Question: I want a circle to be drawn on the first frame of a video based on a mouse click, and the circle refreshed if the user selects another position (i.e. only one circle should be drawn on the frame at a time). To do this, I copy the original image after the initial frame capture, and revert back to this every time before a new circle is drawn.
In my real code the xpos and ypos are responsive to mouse clicks and radius to trackbar input, but below I have just incremented x and y systematically inside the while loop for simplicity (the code below still does not behave as I expected).
What I get from this code is a bunch of circles drawn on the first frame, not one at a time as I expected.
'''
firstframe = 1
cv2.namedWindow('test')
cap = cv2.VideoCapture('video.mp4')
if cap.isOpened():
ret, originalframe = cap.read() # read frame 1
frame = originalframe
cap.release()
xpos = 10
ypos = 10
while (firstframe == 1):
frame = originalframe #revert to the original frame
cv2.circle(frame, (xpos, ypos), 100, (0, 255, 1), thickness=1, lineType=8, shift=0) #draw circle
xpos = xpos +10 #move circle pos
ypos = ypos + 10 #move circle pos
cv2.imshow('test', frame) #draw
if cv2.waitKey(33) & 0xFF == ord(' '): #hit space-bar when done...
firstframe = 0
'''
This is a cropped screenshot of the output -- too many circles:

I am running Mac OS X 10.9 w/ Python/OpenCV 2.
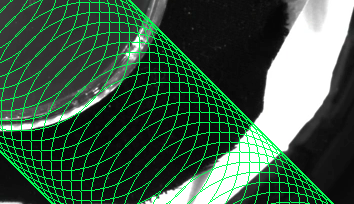
Answer: 'frame = originalframe' will only point the 'frame' to the data pointed by 'originalframe'. Right now in your code the circle is drawn on the original data itself!
You will have to create a copy of data for the 'frame':
- - -